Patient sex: M
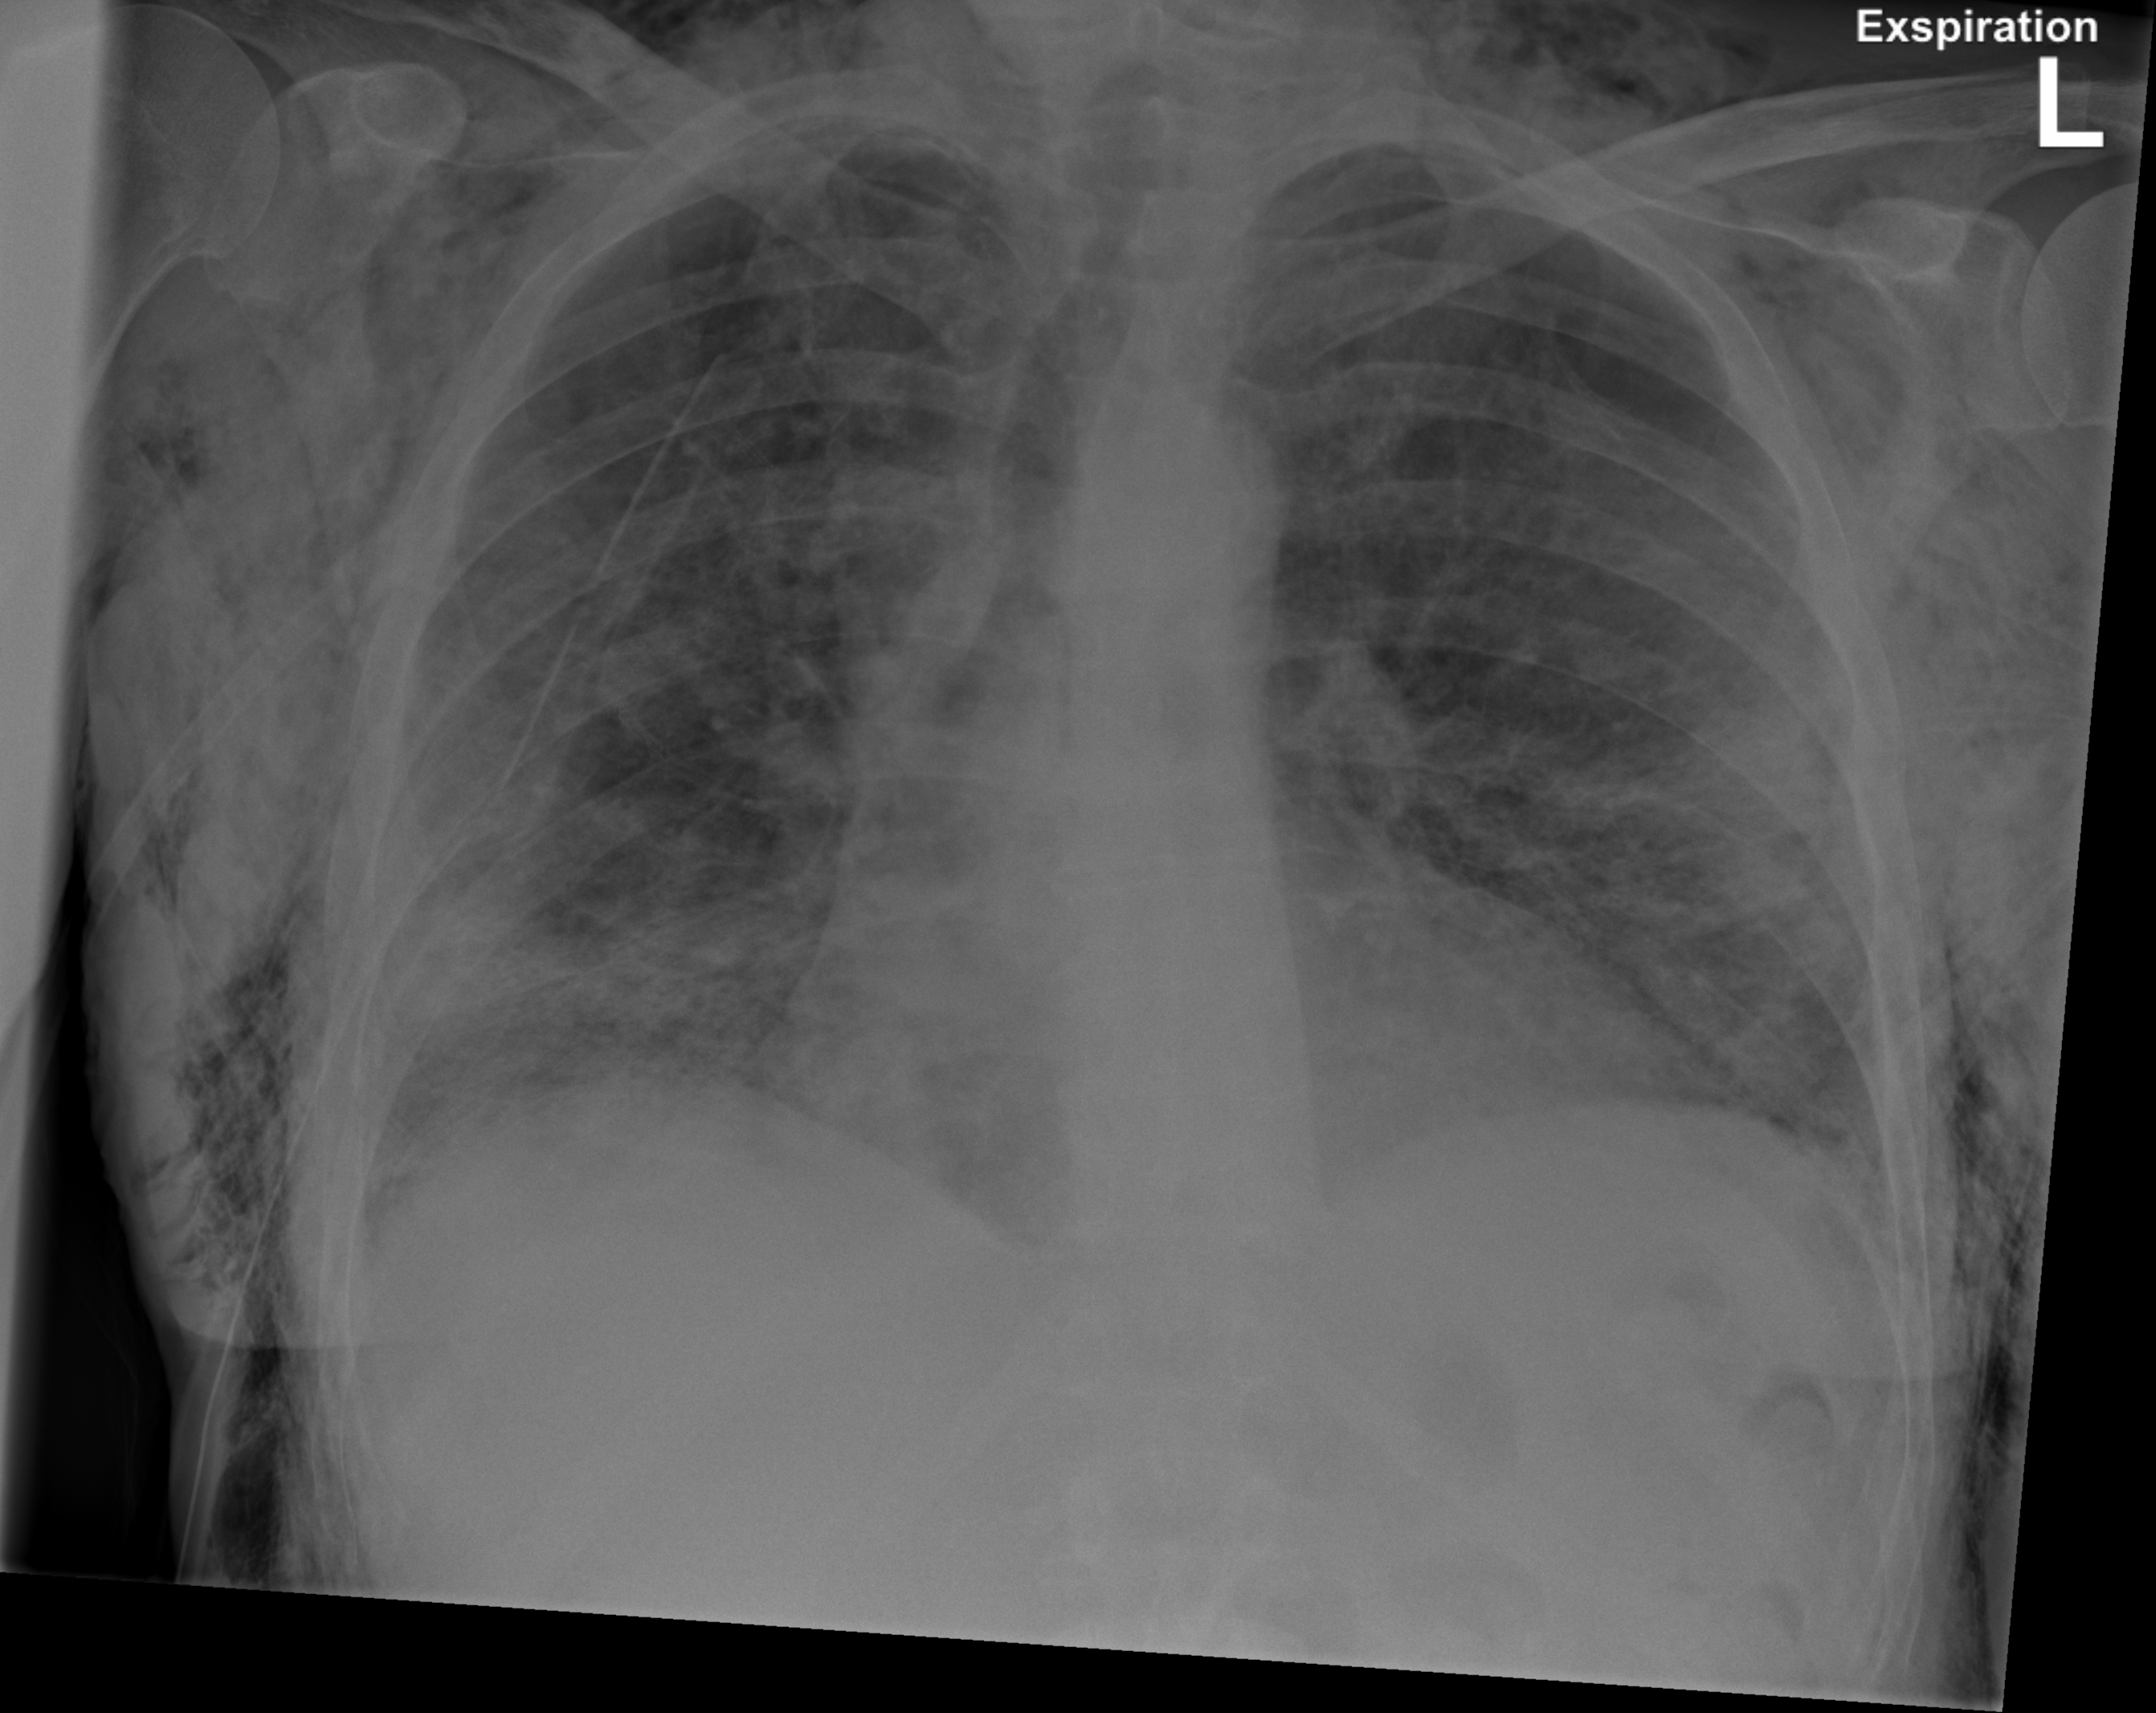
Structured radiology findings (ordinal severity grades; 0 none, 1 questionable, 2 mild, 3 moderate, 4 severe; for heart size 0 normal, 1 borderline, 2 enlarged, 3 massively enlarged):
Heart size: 2
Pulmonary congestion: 2
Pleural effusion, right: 1
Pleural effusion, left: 1
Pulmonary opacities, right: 2
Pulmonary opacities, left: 2
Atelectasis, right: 3
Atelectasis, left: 2